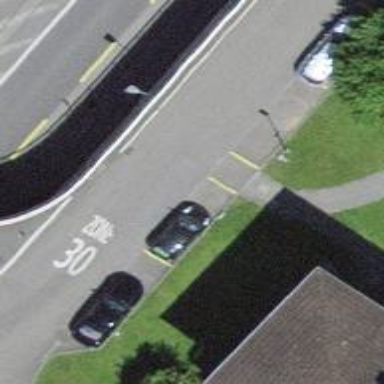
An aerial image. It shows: Residential road with asphalt surface.